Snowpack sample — Snodgrass Mountain, Crested Butte, Colorado (2/4/25, 12:06 PM MST)
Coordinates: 38.923, -106.968
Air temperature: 35 °F
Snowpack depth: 80 cm
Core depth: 60 cm
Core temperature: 32 °F
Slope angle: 14°, slope face: 78°
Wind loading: low
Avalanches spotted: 0
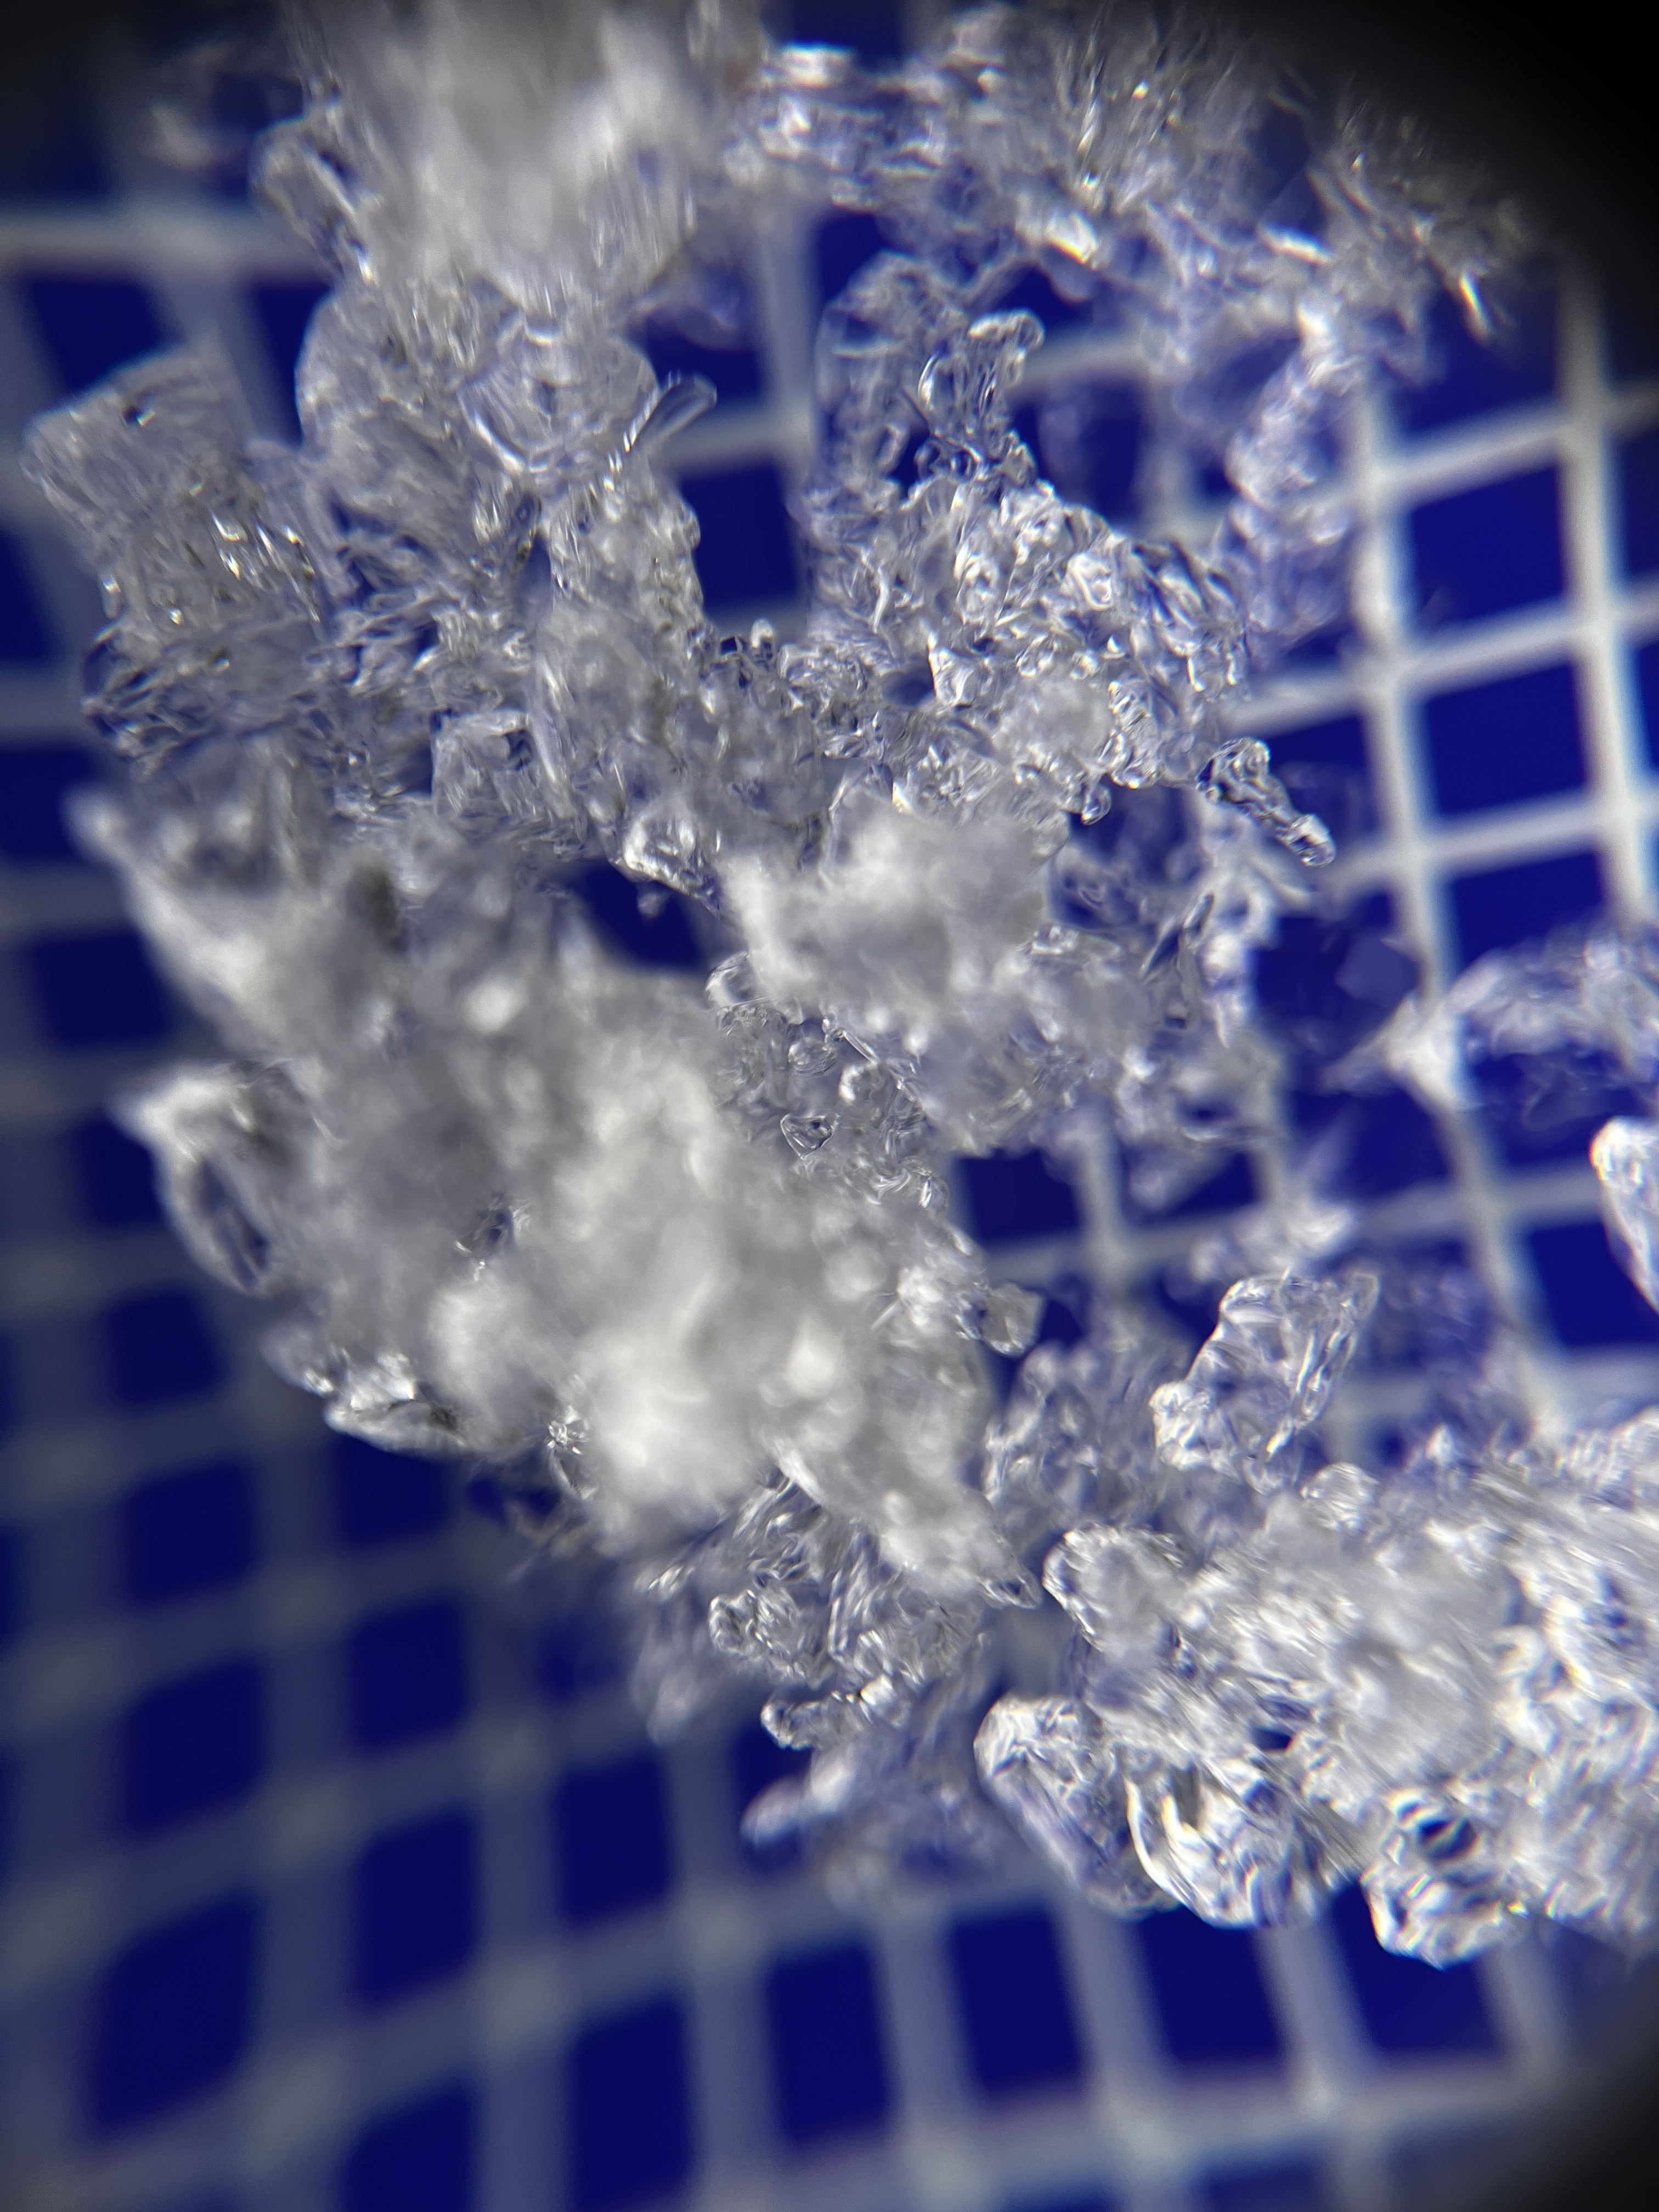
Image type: magnified_profile
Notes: No avalanches nearby, unusually warm weather for the last month reported by residents, Collected 25 yards from treeline